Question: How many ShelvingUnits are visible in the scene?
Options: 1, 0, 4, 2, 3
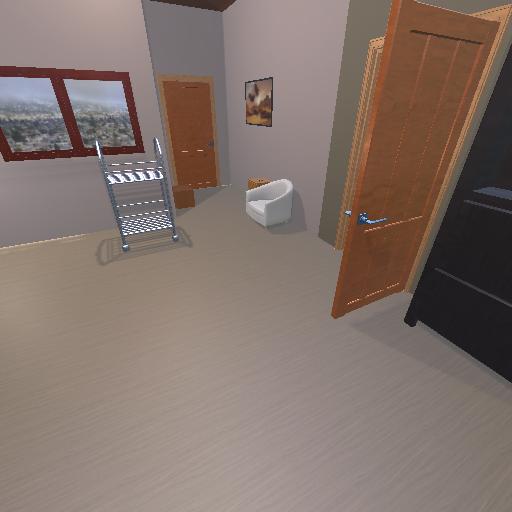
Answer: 1